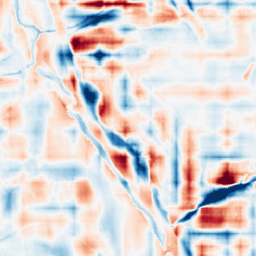
Category: wavelet
Decomposition family: wavelet_reverse_biorthogonal
Decomposition parameters: wavelet: rbio2.4
level: 5
Upsampling method: quadratic
Upsampling parameters: scale: 8
Upsampling scale: 8